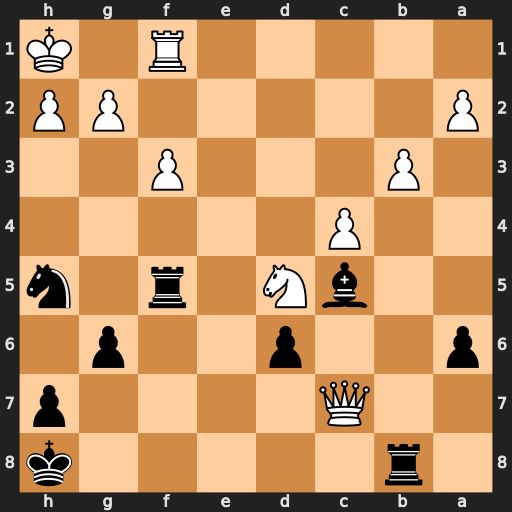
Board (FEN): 1r5k/2Q4p/p2p2p1/2bN1r1n/2P5/1P3P2/P5PP/5R1K
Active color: b
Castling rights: -
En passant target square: -
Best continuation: Ng3+ hxg3 Rh5#